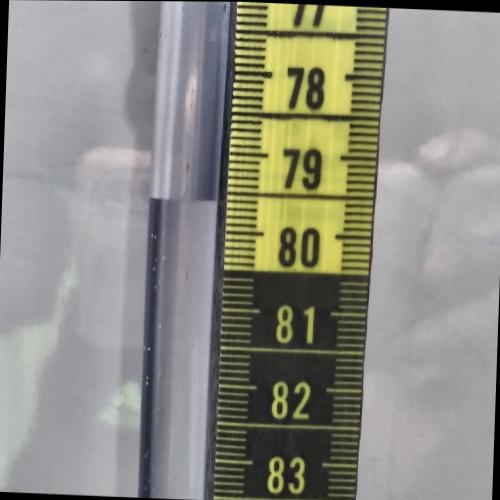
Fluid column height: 79.6 cm